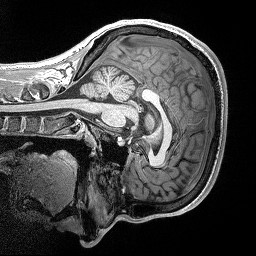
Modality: T1w
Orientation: sagittal
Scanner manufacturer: siemens
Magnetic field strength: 3 T
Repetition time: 2.3 s
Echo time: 0.00298 s